Question: I am working with a Qt application and trying to implement UI automation through the accessibility interface. This all works well except for the fact that this application has a 'QMdiArea' which contains 'QMdiSubWindow's and anything contained within these sub windows is completely opaque to the automation interface. I tried to inspect the elements through 'UIAVerify' from the Windows SDK which shows the following:

These subwindows contain a standard grid layout which contains standard Qt widgets. Since the heirachy here entirely consists of standard Qt widgets and all standard Qt widgets implement the accesibility interface as defined by MSAA I don't understand why all elements in the MDI area are hidden when I can freely access elements in all other areas of the GUI.
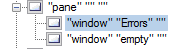
Answer: Probably the reason is that 'Qt' doesn't register its controls as valid 'windows'. All controls in 'Qt' are painted on one canvas. It is made for optimization reasons.
Such 'Qt' controls are called <URL>.
Good news is that you can make 'Qt' register all controls in Windows. The <URL> states some ways to do that:
- - - - -
The first one is the easiest and doesn't requiere recompilation of a program.
I tried it with 'UIAVerify' and got a full tree of MDI controls.